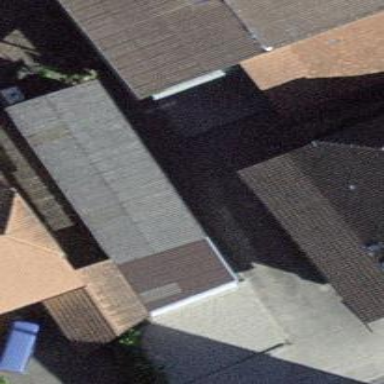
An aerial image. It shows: Garage building.